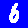
Digit: 6